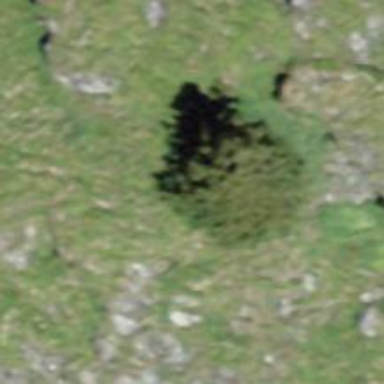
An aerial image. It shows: Needle-leaved tree in natural setting.